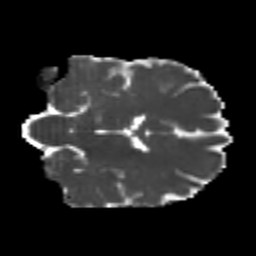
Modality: MD
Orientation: coronal
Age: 22
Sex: female
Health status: healthy
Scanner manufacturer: philips
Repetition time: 7.384 s
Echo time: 0.08599 s